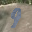
Label: 9